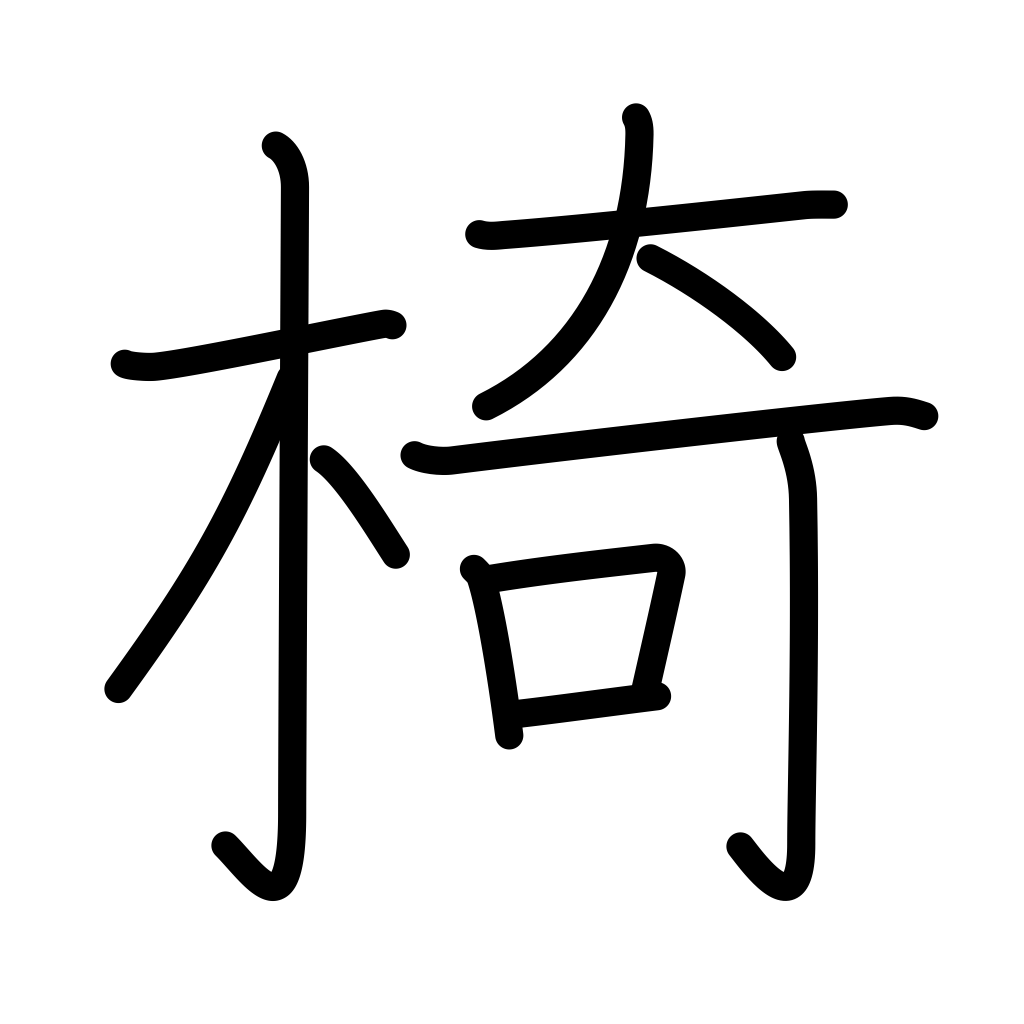
Meaning: chair